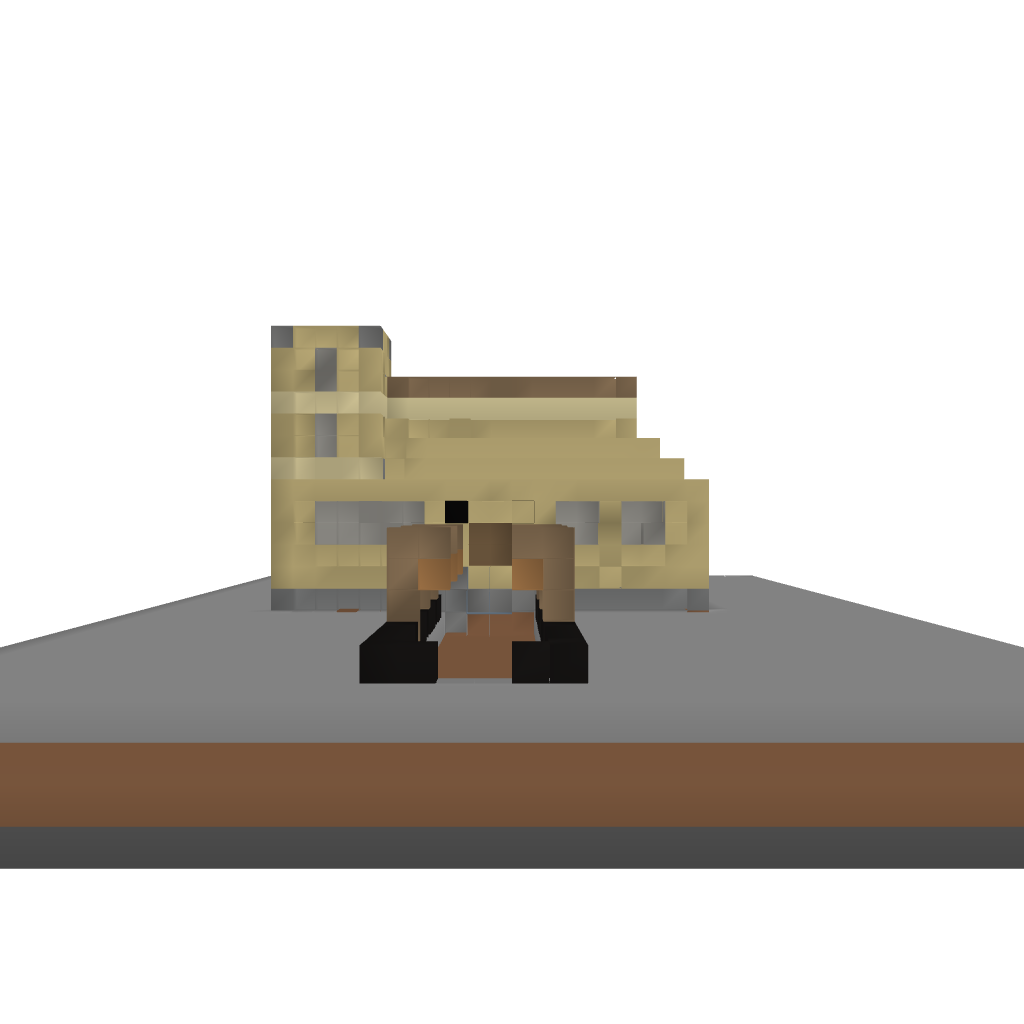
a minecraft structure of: Luxury  Villa